Question: What I want to do is this:

I want to either move all the words on the left '<div>' to the right '<div>' or moving just the selected ones. The part of clicking to highlight the words is already done but moving the content from one '<div>' to the other is something that I've never done before. Is this something that can be done with jquery or javascript? <URL>. Thanks.
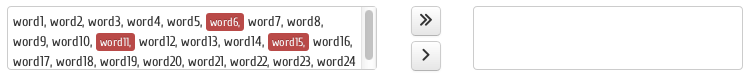
Answer: Not got much to go off here but I'm guessing the highlighting thing adds a span with a class to that text which is inside a div. So you could do something like this with jQuery:
'''
$("body").on("click", "#copySelected", function(){
var text = "";
$("div .highlighted").each(function(){
text += $(this).text();
$("textarea").val(text);
})
})
$("body").on("click", "#copyAll", function(){
$("textarea").val($("div").text());
})
'''
You'll obviously need to change the selectors to match your markup.
Here's a fiddle: <URL>